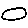
Label: circle